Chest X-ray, PA view. Patient: 36 years old, sex M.
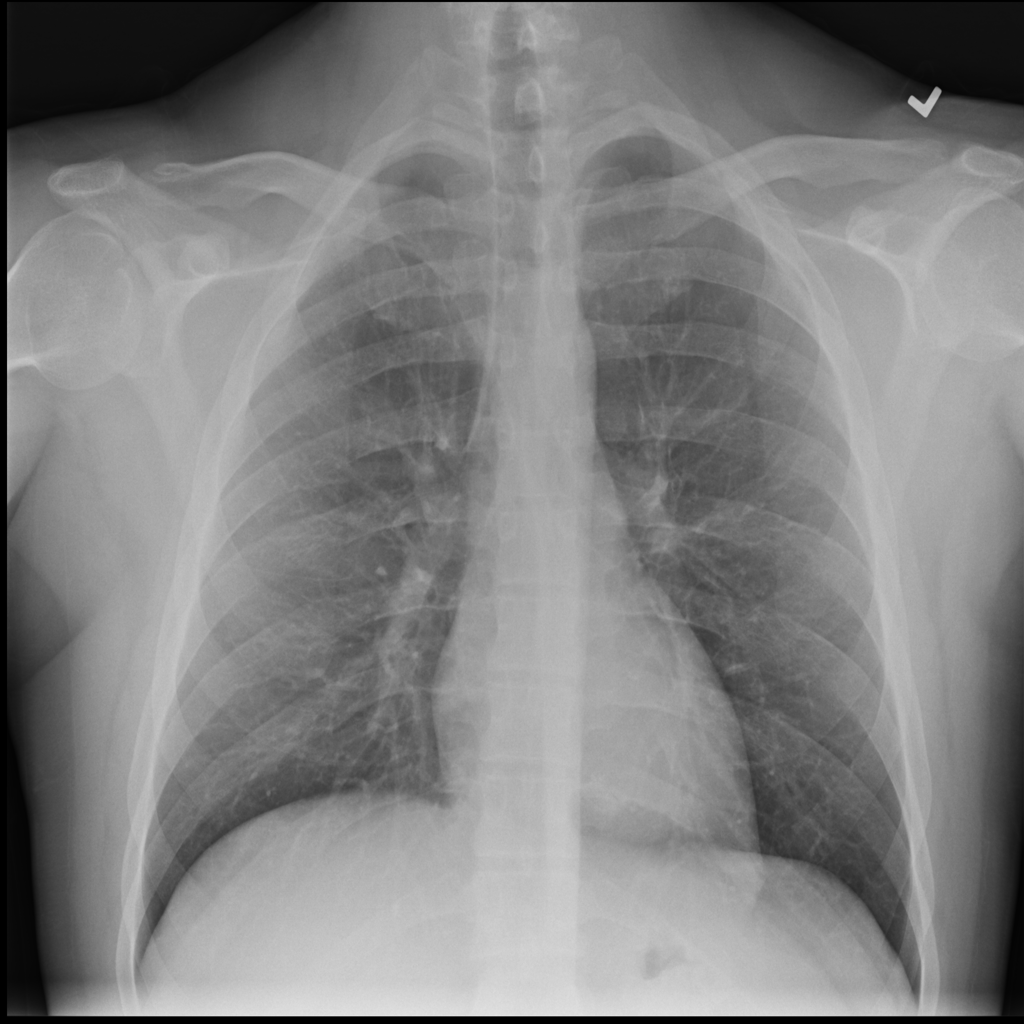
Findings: No Finding